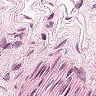
Metastatic tissue present: no